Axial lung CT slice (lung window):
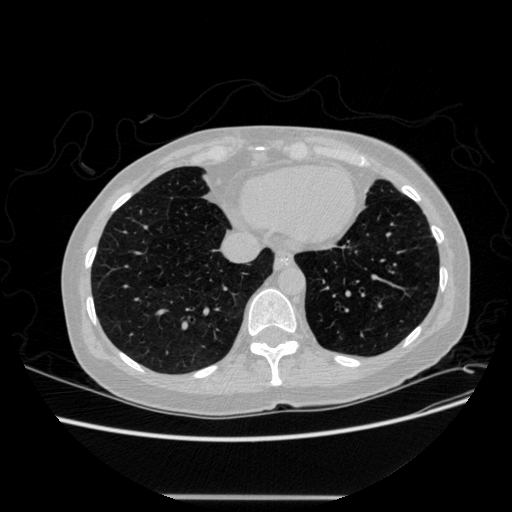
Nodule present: no